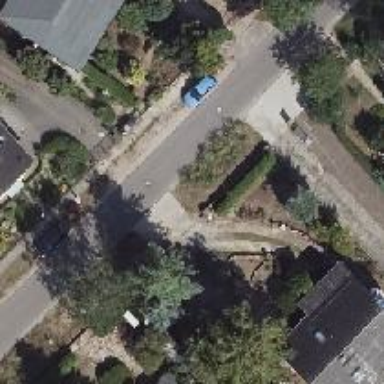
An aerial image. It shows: Smooth asphalt road in residential area.